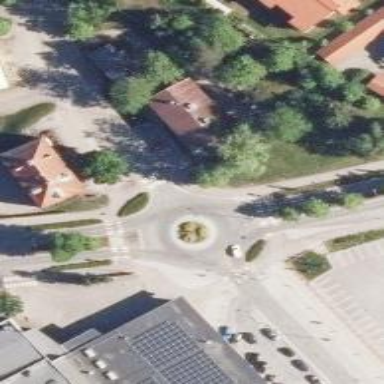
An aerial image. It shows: Tertiary road with asphalt surface leading to roundabout.